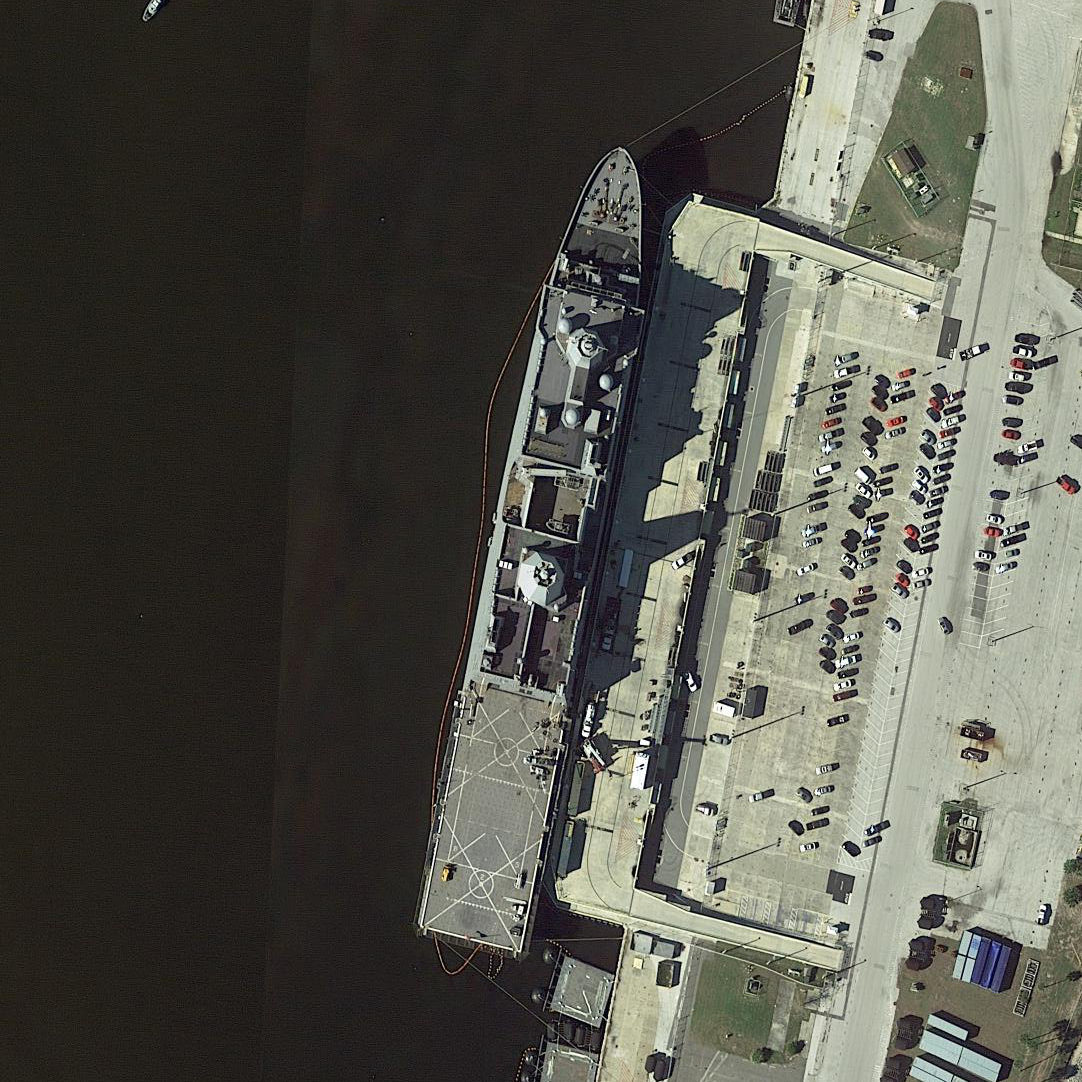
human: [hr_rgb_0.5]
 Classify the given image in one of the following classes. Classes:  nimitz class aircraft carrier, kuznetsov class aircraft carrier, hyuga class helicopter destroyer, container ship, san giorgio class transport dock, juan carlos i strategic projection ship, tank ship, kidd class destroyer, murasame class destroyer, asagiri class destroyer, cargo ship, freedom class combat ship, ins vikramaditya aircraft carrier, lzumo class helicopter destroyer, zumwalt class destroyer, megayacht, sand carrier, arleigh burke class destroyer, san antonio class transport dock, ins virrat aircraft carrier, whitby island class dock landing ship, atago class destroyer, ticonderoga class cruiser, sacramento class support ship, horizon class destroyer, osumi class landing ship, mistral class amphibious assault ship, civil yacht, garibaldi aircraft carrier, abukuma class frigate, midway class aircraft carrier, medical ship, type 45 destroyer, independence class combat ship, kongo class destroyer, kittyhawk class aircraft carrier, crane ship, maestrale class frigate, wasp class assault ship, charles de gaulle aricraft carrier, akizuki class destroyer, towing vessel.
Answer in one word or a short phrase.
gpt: San Antonio class transport dock